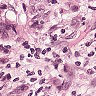
Metastatic tissue present: yes